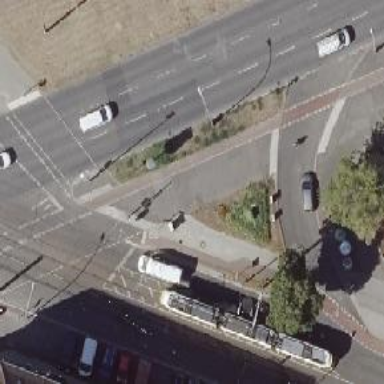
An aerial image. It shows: Cycleway road with separate sidewalk.